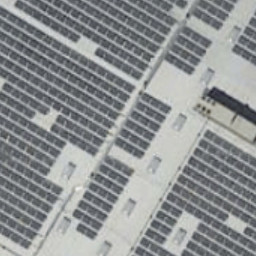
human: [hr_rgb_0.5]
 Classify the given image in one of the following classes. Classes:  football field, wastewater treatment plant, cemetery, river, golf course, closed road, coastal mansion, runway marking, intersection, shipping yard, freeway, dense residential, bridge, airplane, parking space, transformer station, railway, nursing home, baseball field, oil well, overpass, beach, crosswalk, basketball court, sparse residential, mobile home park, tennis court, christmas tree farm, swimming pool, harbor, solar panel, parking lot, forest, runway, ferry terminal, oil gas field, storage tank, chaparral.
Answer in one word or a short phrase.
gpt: solar panel